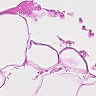
Metastatic tissue present: no